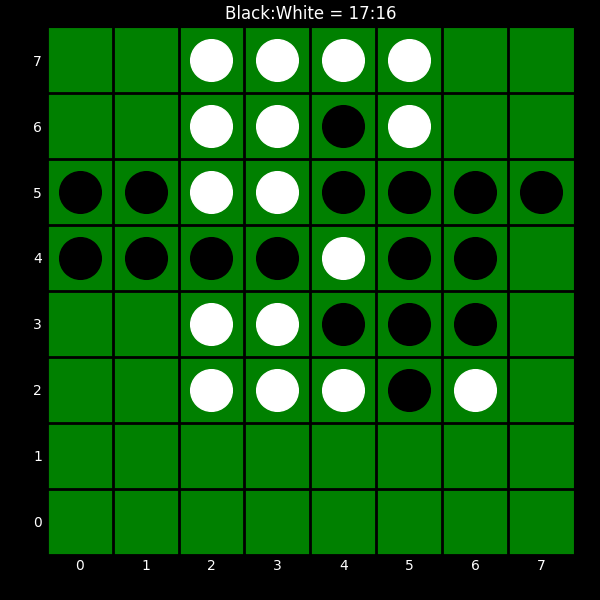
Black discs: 17
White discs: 16